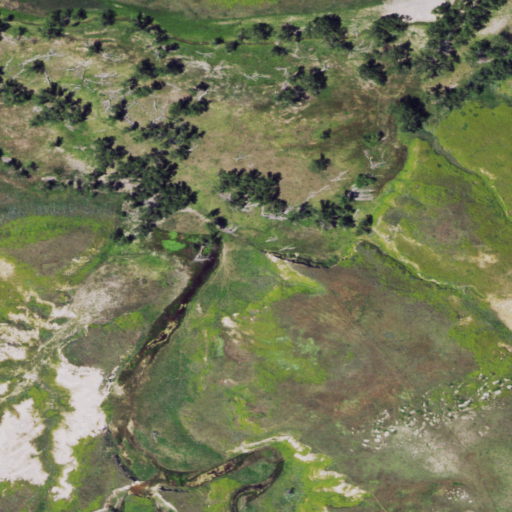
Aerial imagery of valley in Wyoming named Sand Draw containing grassland, herbaceous wetlands, and shrub